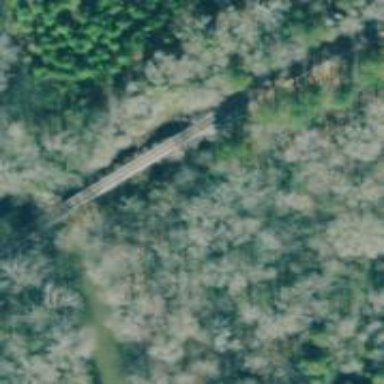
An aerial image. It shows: Bridge over railway track with freight aggregate.